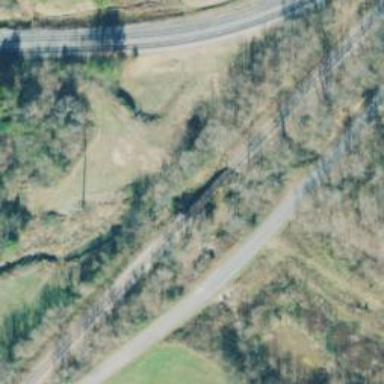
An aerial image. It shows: Bridge over railway line.